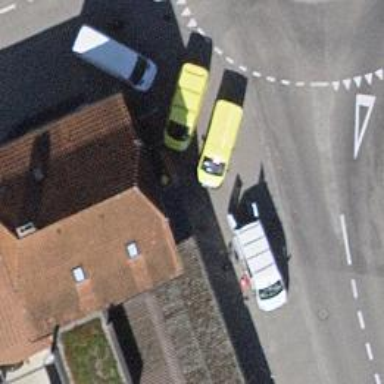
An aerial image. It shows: Post box is visible.